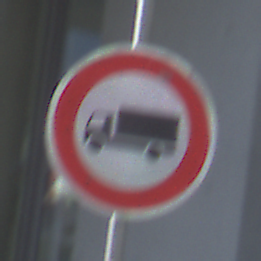
Verkehrszeichen: VerbotFuerKraftfahrzeugeUeberDreiKommaFuenfTonnen
Umgebung: Outdoor, Urban
Tageszeit: MorningAfternoon
Wetter: PartlyCloudy
Licht: Natural
Jahreszeit: NotSpecified
Kontrast: HighContrast